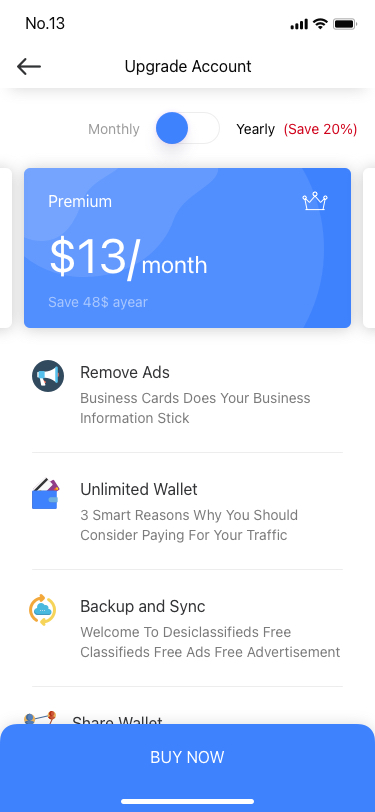
Text in this UI design:
Remove Ads
Business Cards Does Your Business Information Stick
Unlimited Wallet
3 Smart Reasons Why You Should Consider Paying For Your Traffic
Backup and Sync
Welcome To Desiclassifieds Free Classifieds Free Ads Free Advertisement
Share Wallet
Welcome To Desiclassifieds Free Classifieds Free Ads Free Advertisement
Monthly
Yearly
(Save 20%)
Premium
Save 48$ ayear
$13/month
Buy Now
Upgrade Account